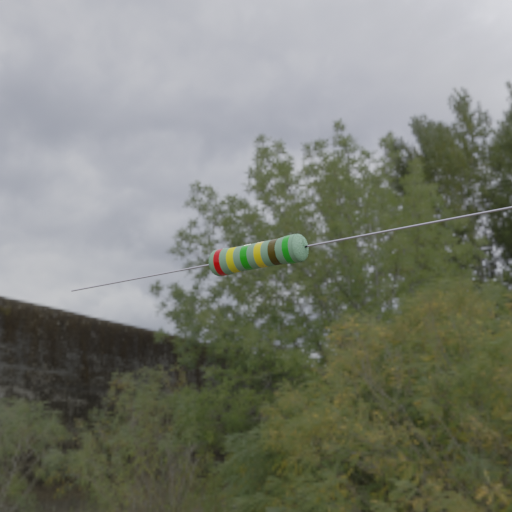
Resistor colour bands (in order): red, yellow, green, yellow, brown, green